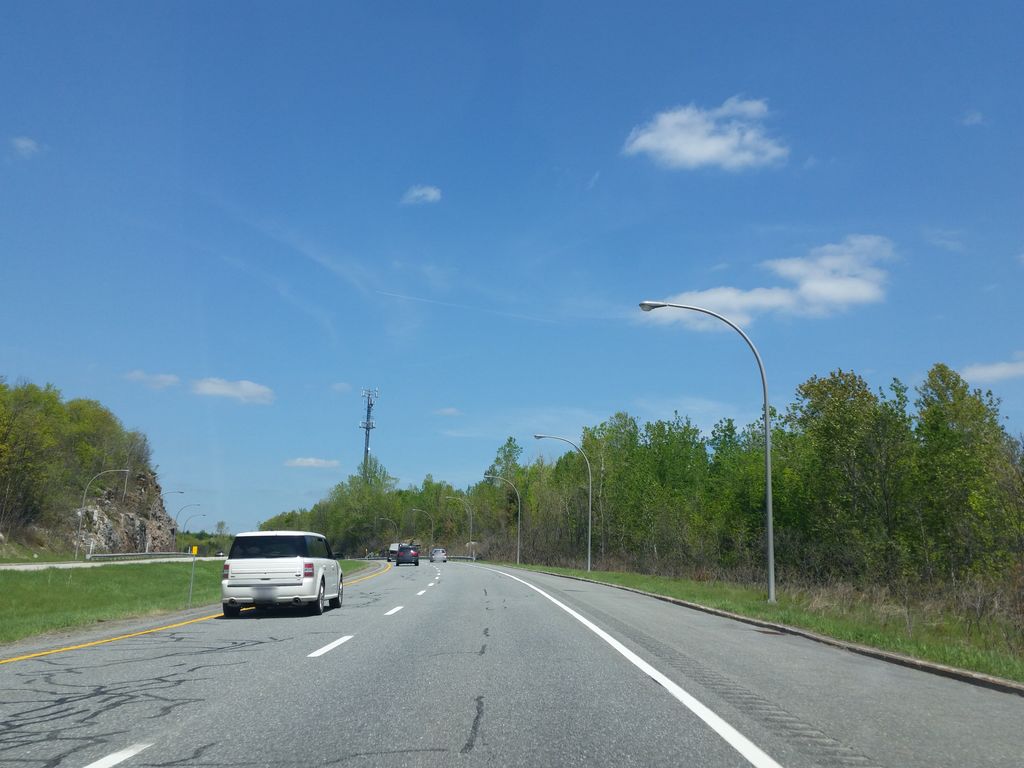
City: ottawa-gatineau